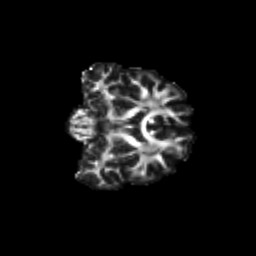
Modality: FA
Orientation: coronal
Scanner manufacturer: siemens
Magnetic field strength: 3 T
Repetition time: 9.2 s
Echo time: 0.084 s